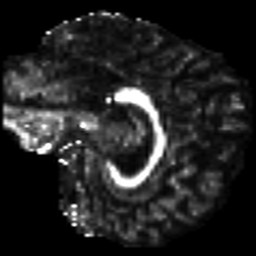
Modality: FA
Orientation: sagittal
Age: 33
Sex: male
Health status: ill
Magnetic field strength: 3 T
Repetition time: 9 s
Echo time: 0.093 s